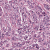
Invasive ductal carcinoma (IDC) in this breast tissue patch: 1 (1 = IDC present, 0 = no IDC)